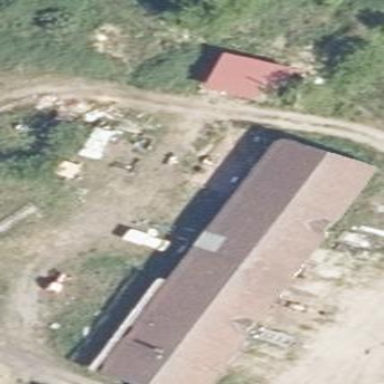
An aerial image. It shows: Gabled building with the roof oriented along its structure.